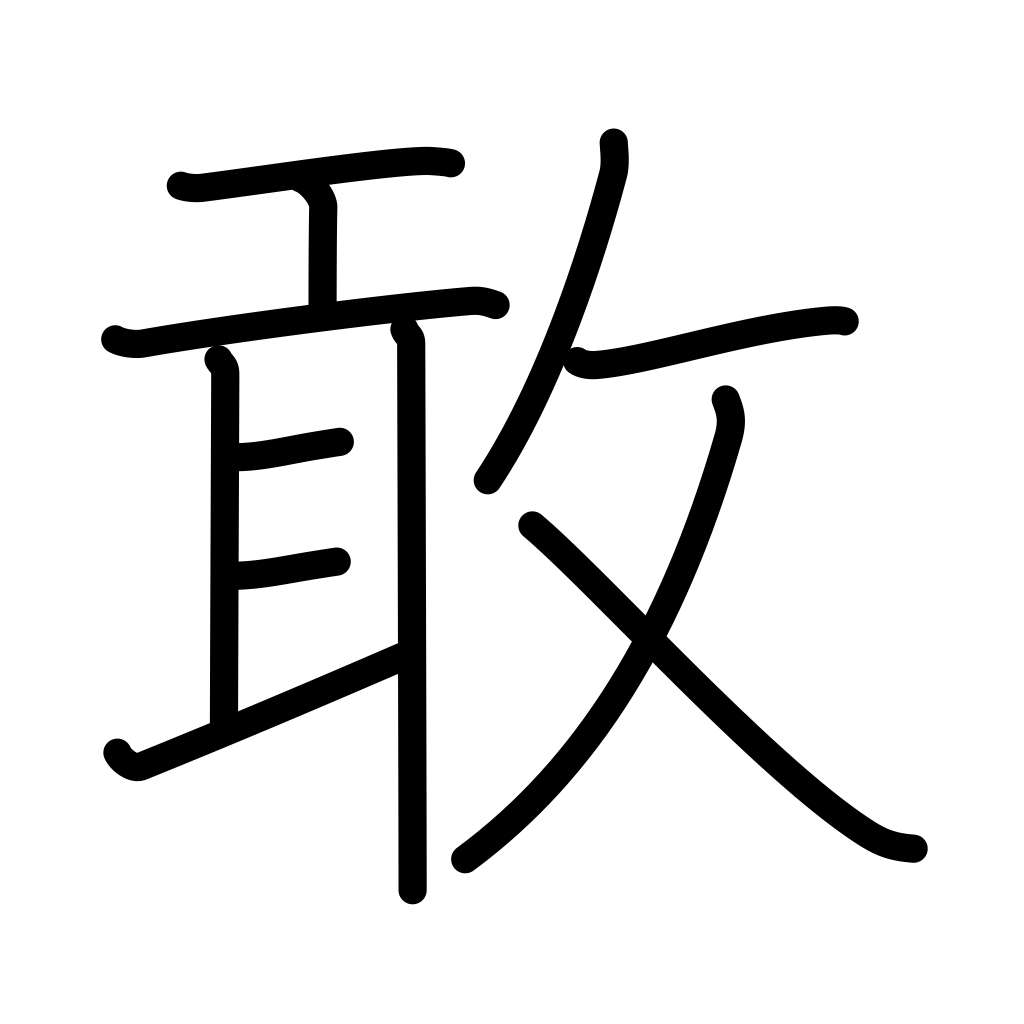
Meaning: daring, brave, bold, sad, tragic, pitiful